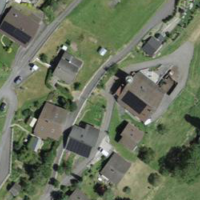
EUNIS habitat code: 55
Species observed at this site:
Euphorbia lathyris